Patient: sex M, age 78
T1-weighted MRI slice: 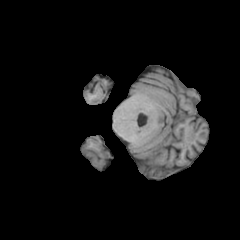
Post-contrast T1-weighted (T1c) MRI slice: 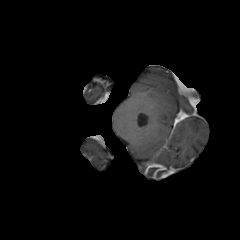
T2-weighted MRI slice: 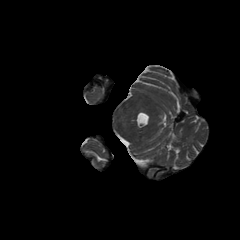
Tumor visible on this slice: no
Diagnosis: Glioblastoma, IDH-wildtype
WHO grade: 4